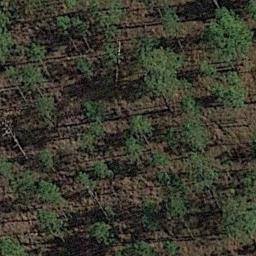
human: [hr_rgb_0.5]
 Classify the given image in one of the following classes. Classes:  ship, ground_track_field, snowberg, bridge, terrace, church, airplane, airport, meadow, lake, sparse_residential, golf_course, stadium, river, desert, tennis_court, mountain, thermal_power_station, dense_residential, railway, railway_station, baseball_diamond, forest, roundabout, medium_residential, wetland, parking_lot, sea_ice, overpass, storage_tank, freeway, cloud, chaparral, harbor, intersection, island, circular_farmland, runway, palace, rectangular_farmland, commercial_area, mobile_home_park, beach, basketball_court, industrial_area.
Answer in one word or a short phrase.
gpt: forest